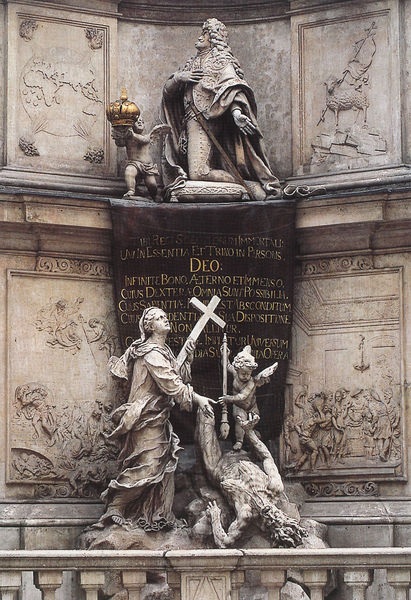
Titel: Pestsäule
Künstler: Paul Strudel
Standort: Wien, Graben (EU - AUT)
Schlagwörter: flügel, gott, mann, frau, bart, brüstung, kirche, gold, kind, krone, renaissance, engel, putte, relief, schrift, ecke, kaiser, kissen, könig, lamm, kreuz, religion, text, christlich, kniend, opfer, töten, globus, kniefall, weltkugel, deo, elemente, weltkarte, goldene krone